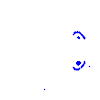
Particle: electron